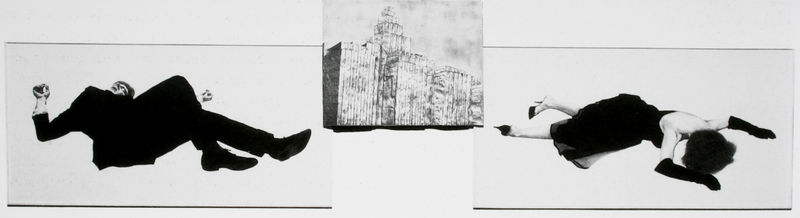
Titel: National Trust
Künstler: Robert Longo
Standort: Minneapolis (Minnesota)
Institution: Walker Art Center
Schlagwörter: mann, weiß, frau, geste, handschuhe, kleid, mitte, rücken, schwarz, zeichnung, gebäude, haus, anzug, turm, liegen, schuhe, symmetrie, liegend, collage, abendkleid, foto, fotografie, photographie, schulterfrei, linie, symmetrisch, liegende, gestik, hochhaus, stöckelschuhe, hochahus, liwegen